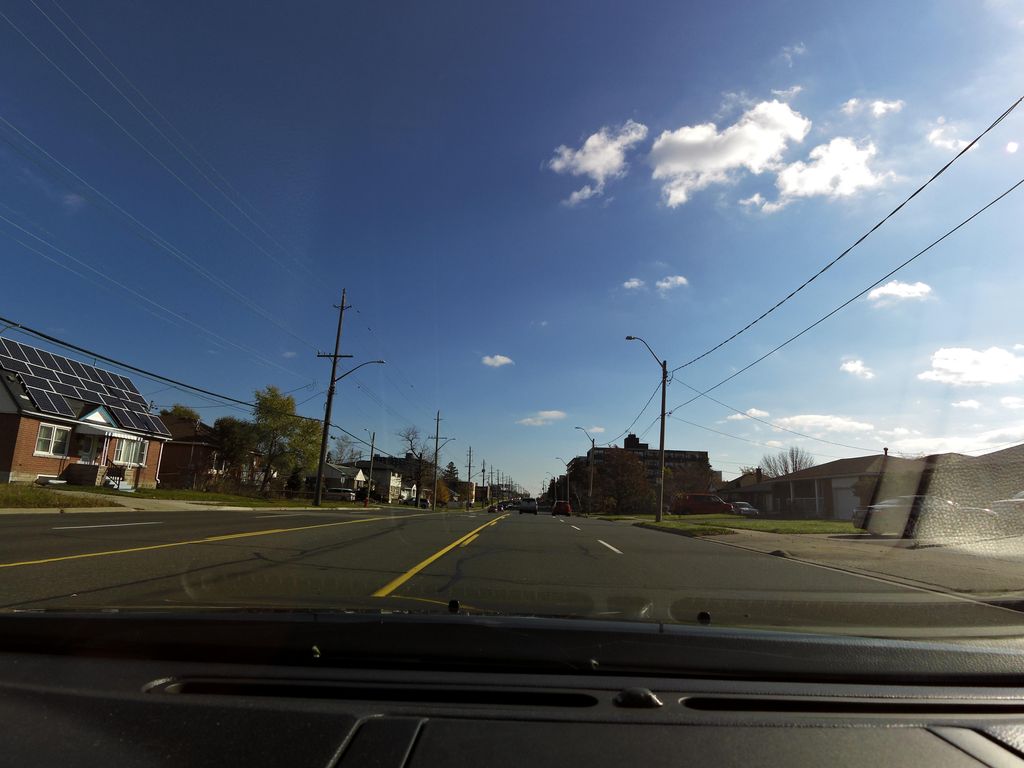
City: hamilton